Question: we have the requirement in the project that having 3 videos in an html page like shown in the following image.

Now by clicking at the bottom-right corner on each of this video user can resize the video and accordingly the size of other videos will change. The problem i am facing here is how to resize the video by just pressing and dragging the mouse click on the bottom-right corner of each video, i've tried using 'resize' property of 'video' tag but it resizes the width and height of the controllers of the video. Do i have to use any third party API or JavaScript or am i doing any silly mistake?
by doing some RND on this i came to know about 'canvas'. but doesn't get any idea how to use it with video together.
can anyone please guide me here? Any kind of help would be greatly appreciated.
'''
<!DOCTYPE html>
<html>
<head>
<style>
video{
resize:both;
}
</style>
</head>
<body>
<video width="320" height="240" controls>
<source src="movie.mp4" type="video/mp4">
<source src="movie.ogg" type="video/ogg">
</video>
</body>
</html>
'''
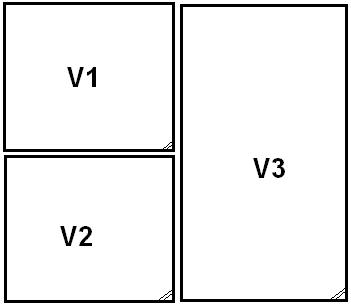
Answer: To be honest it's a little bit confusing that you have so many resize handles. It also makes things pretty complicated.
This is what I came up so far, this should give you a good sense of the complete implementation:
'''
var $cont = $('#container'),
contWidth = $cont.width(),
contHeight = $cont.height(),
$one = $('#one'),
$two = $('#two'),
$ltop = $one.find('.ltop'),
$lbot = $one.find('.lbot');
$ltop.resizable({
handles: 'se',
minWidth: '100',
maxWidth: '400',
resize: function() {
var width = $(this).width(),
height = $(this).height(),
remSpaceH = contWidth - width,
remSpaceV = contHeight - height;
$one.width(width);
$two.width(remSpaceH - ($two.outerWidth() - $two.width()));
$lbot.height(remSpaceV - ($lbot.outerHeight() - $lbot.height()));
}
});
'''
Demo: <URL>